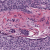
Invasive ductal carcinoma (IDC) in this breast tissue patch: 0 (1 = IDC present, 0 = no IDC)